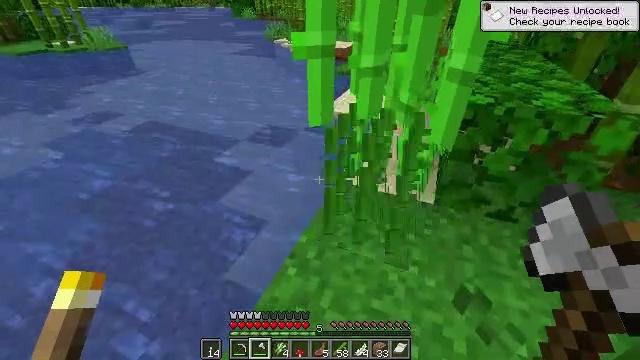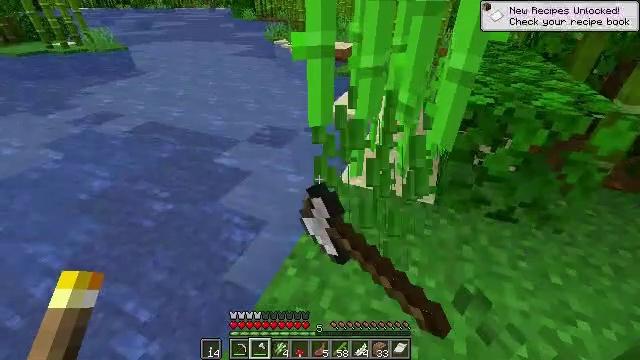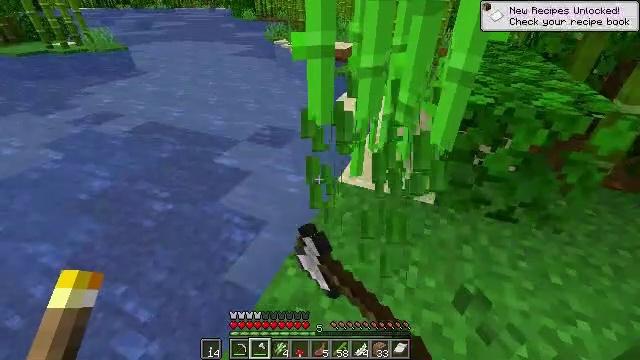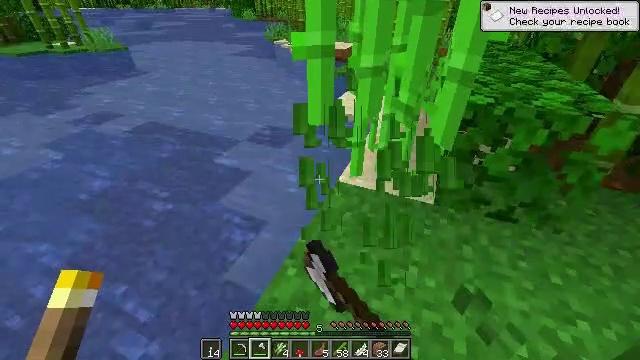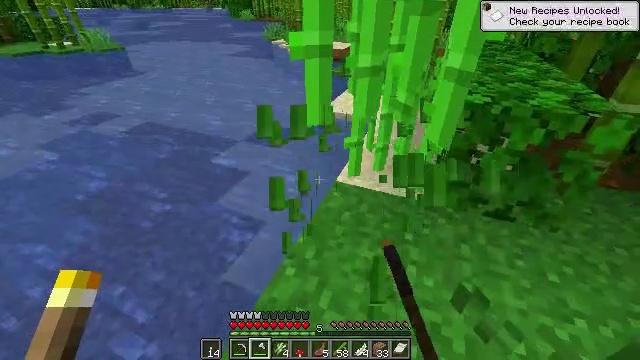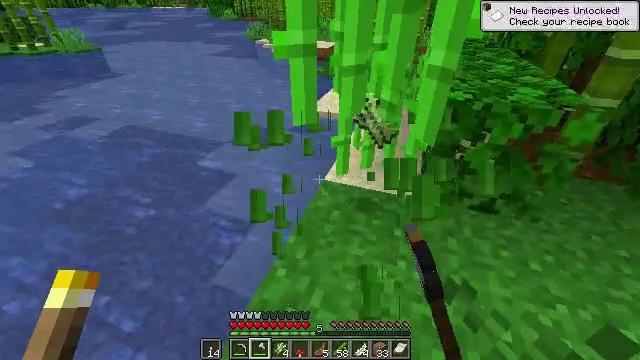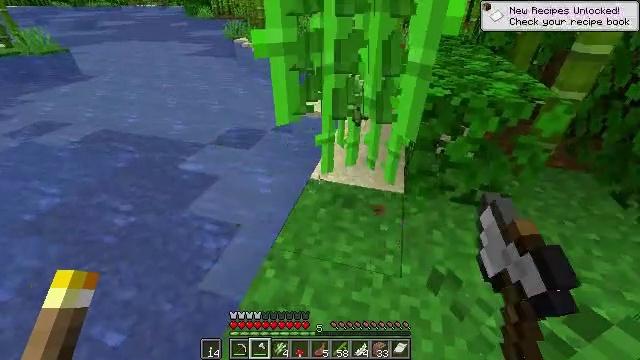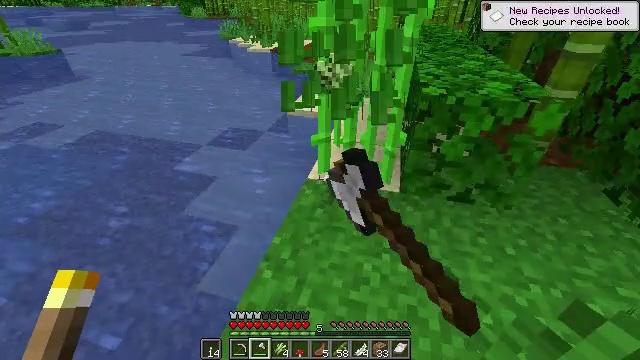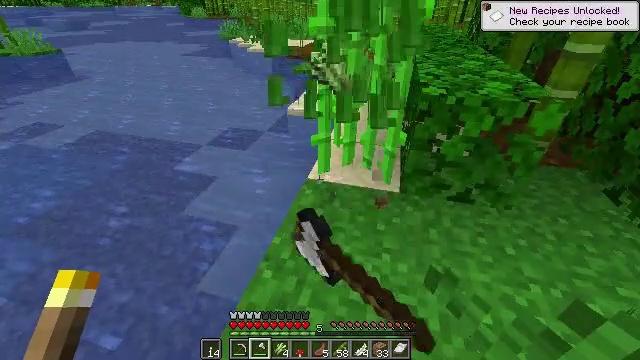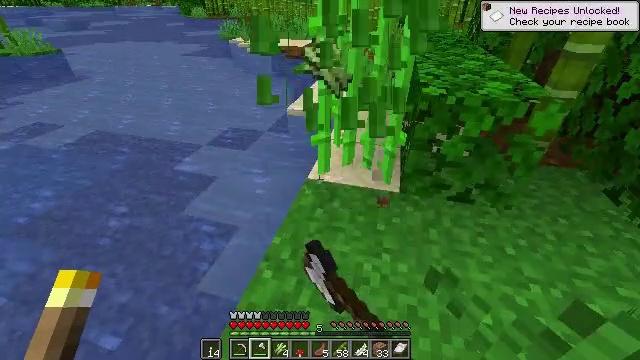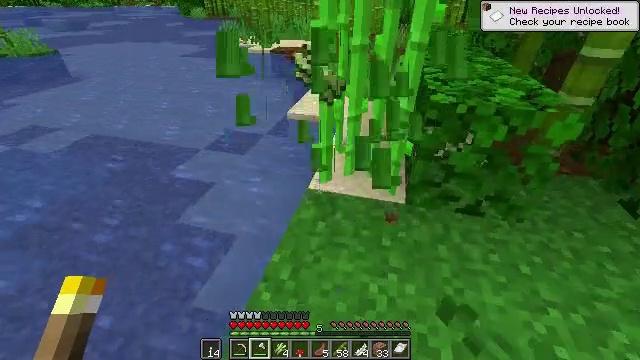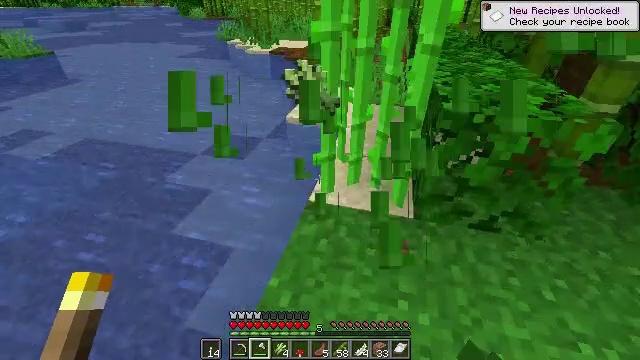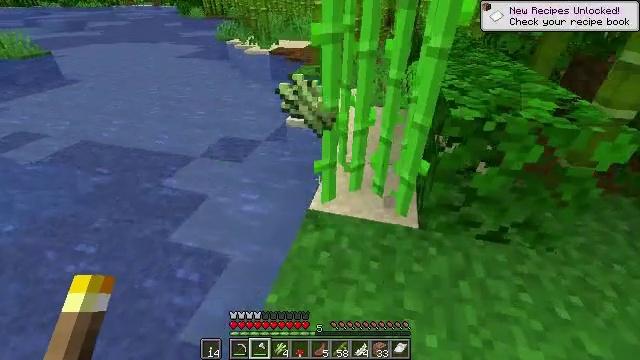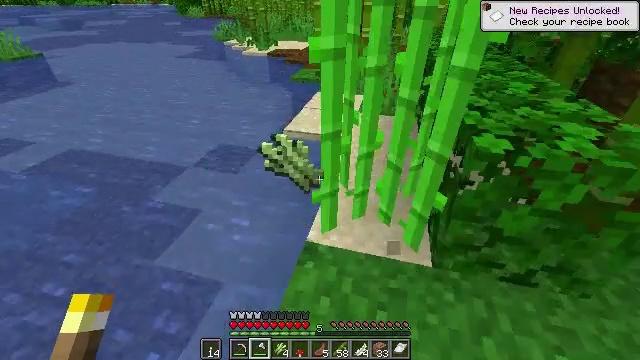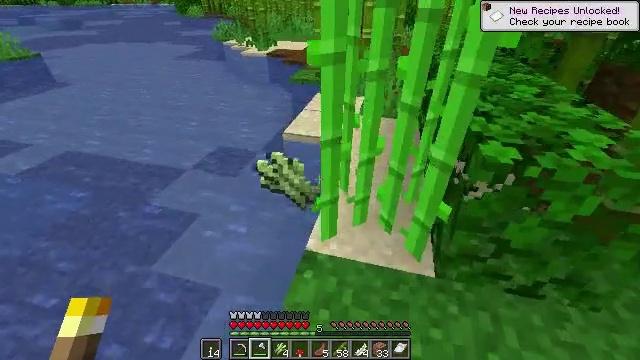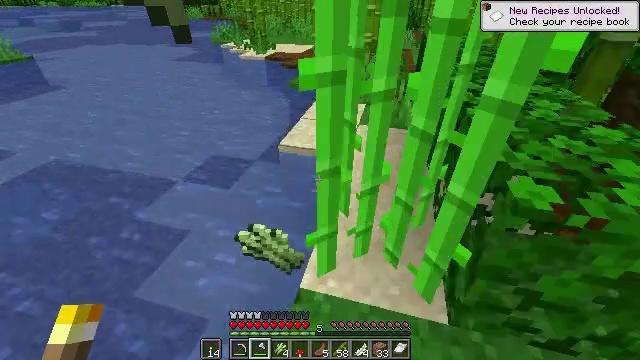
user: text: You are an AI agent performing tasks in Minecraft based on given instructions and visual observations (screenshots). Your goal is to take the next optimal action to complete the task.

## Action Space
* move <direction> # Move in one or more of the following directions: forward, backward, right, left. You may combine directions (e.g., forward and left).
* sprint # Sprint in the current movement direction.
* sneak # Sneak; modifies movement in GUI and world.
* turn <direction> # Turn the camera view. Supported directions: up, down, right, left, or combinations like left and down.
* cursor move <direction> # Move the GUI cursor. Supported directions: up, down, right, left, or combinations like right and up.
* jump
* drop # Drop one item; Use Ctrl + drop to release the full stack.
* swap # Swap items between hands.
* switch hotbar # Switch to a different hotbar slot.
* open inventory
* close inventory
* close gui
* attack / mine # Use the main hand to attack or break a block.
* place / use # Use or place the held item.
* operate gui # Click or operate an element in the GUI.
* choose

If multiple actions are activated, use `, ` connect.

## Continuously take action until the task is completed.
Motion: motion action
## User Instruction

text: Mine the sugar cane near rivers.
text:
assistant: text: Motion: attack / mine
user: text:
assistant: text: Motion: attack / mine
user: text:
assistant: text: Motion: attack / mine
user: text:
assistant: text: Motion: attack / mine
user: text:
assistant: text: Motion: turn right, attack / mine
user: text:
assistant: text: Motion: turn right, attack / mine
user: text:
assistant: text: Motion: attack / mine
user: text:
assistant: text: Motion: attack / mine
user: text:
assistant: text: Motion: move forward
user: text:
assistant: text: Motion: move forward
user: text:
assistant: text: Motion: move forward
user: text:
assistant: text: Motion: move forward
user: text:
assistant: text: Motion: move forward
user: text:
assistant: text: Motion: move forward
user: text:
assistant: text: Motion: move forward
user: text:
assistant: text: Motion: no_op
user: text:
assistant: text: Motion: no_op
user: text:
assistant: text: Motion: no_op
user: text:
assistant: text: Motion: turn right
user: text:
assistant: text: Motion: turn right and down
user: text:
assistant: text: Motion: turn right and down, attack / mine
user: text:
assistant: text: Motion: attack / mine
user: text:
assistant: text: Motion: attack / mine
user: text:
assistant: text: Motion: attack / mine
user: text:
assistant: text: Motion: turn left
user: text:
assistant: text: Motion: no_op